Question: My question is really simple, hopefully the answer will be too.
You all know the task burndown in TFS online right ? Here's an example

Obviously, the y-axis is the remaining hours of tasks. I want to change that to be the remaining effort points of Product Backlog Items and Bugs.
Can I do that ? If so, How ?
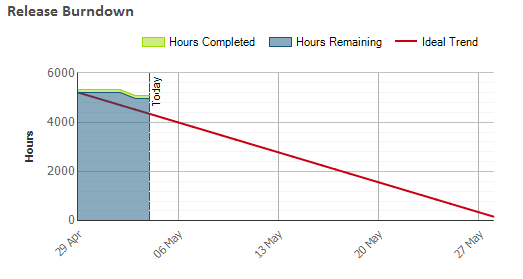
Answer: Yes. You have to edit the "Sprint Burndown.rdl" file in your process template (it's in the reports folder). Particularly, you have to change this field:
'''
<Field Name="Remaining_Work">
<DataField>&lt;?xml version="1.0" encoding="utf-8"?&gt;&lt;Field xmlns:xsi="http://www.w3.org/2001/XMLSchema-instance" xmlns:xsd="http://www.w3.org/2001/XMLSchema" xsi:type="Measure" UniqueName="[Measures].[Microsoft_VSTS_Scheduling_RemainingWork]" /&gt;</DataField>
<rd:TypeName>System.Int32</rd:TypeName>
</Field>
'''
To reference the effort point field. This isn't the only change that you'll need to make to that file to get this to work (the MEASURE in the SELECT statement also needs to be altered), but that should at least get you started.